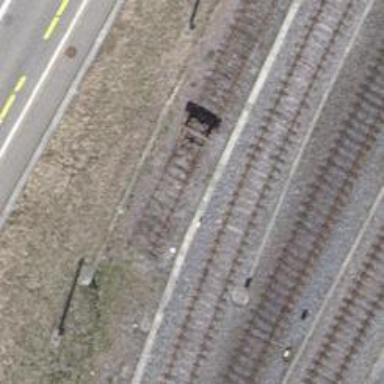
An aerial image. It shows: Rail siding with electrified contact lines.